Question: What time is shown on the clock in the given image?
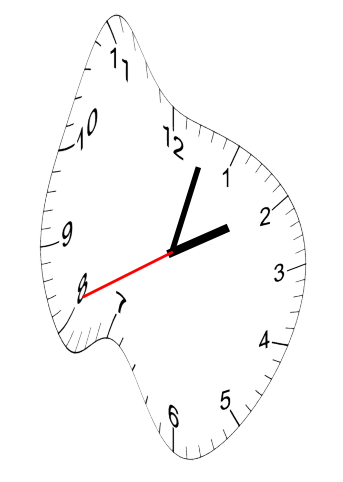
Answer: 02:02:41